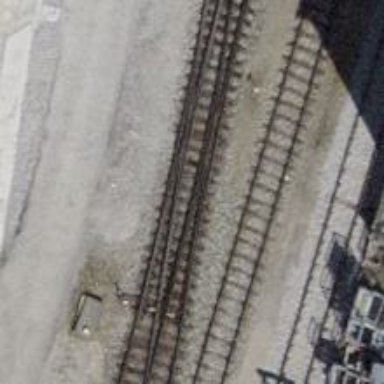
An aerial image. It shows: Railway switch.